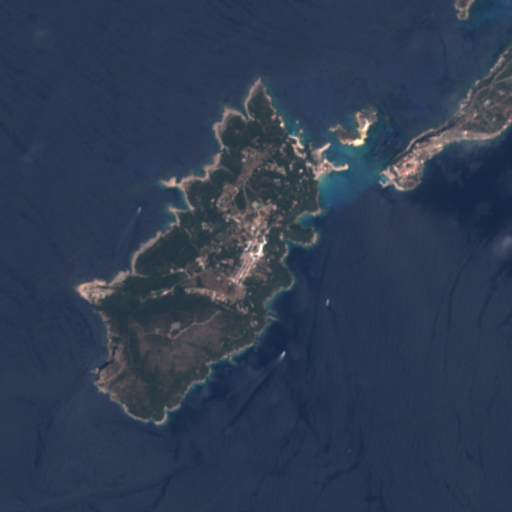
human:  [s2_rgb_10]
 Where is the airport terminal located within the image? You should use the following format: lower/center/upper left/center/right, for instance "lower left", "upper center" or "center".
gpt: The airport terminal is located in the center of the image.
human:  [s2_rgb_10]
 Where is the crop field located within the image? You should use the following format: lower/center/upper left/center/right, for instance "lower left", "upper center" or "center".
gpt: The crop field is located in the upper center of the image.
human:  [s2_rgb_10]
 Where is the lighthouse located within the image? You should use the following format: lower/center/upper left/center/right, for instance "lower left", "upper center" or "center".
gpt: The lighthouse is located in the lower left of the image.
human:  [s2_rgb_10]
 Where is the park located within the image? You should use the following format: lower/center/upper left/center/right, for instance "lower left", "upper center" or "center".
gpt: The park is located in the center right of the image.
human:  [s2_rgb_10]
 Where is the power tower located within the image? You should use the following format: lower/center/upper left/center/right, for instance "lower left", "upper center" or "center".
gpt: The power tower is located in the upper right of the image.
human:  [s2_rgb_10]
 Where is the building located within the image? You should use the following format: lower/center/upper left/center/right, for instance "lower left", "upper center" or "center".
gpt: There is no building in the image.